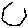
Label: hexagon